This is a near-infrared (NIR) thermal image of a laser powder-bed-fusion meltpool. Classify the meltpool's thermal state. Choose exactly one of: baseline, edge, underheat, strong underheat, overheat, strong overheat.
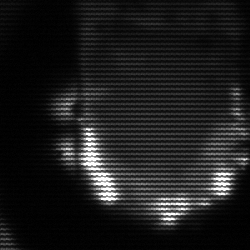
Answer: baseline